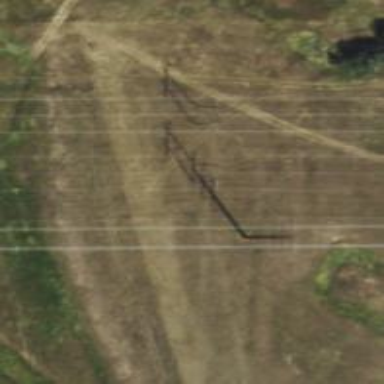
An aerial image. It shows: H-frame power tower design.